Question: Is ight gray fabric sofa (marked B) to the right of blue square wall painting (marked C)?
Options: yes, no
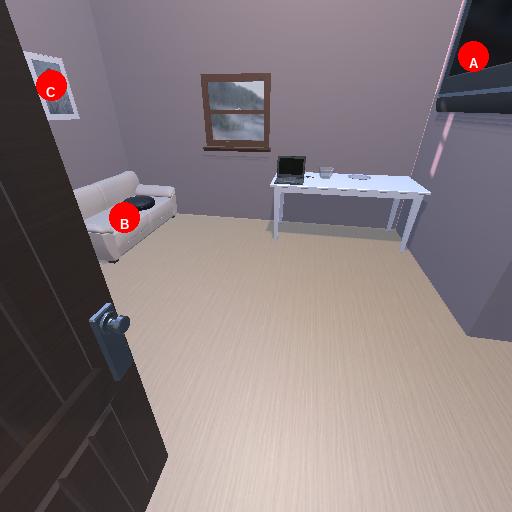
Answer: yes